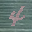
Label: 4